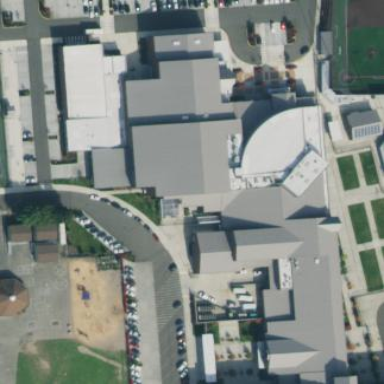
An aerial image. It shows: School.